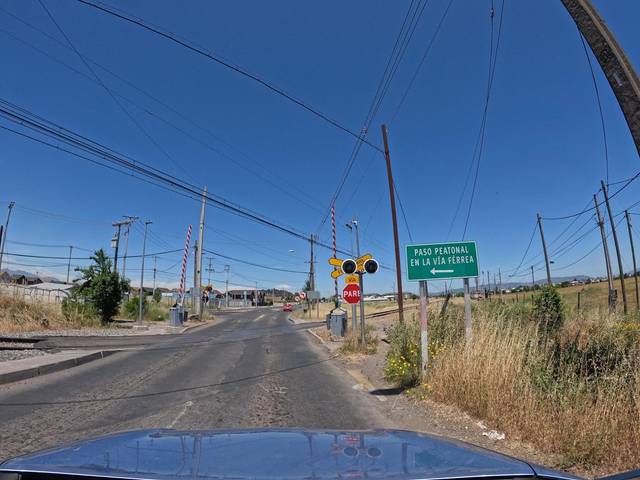
Region: Chile
Coordinates: -34.959, -71.227